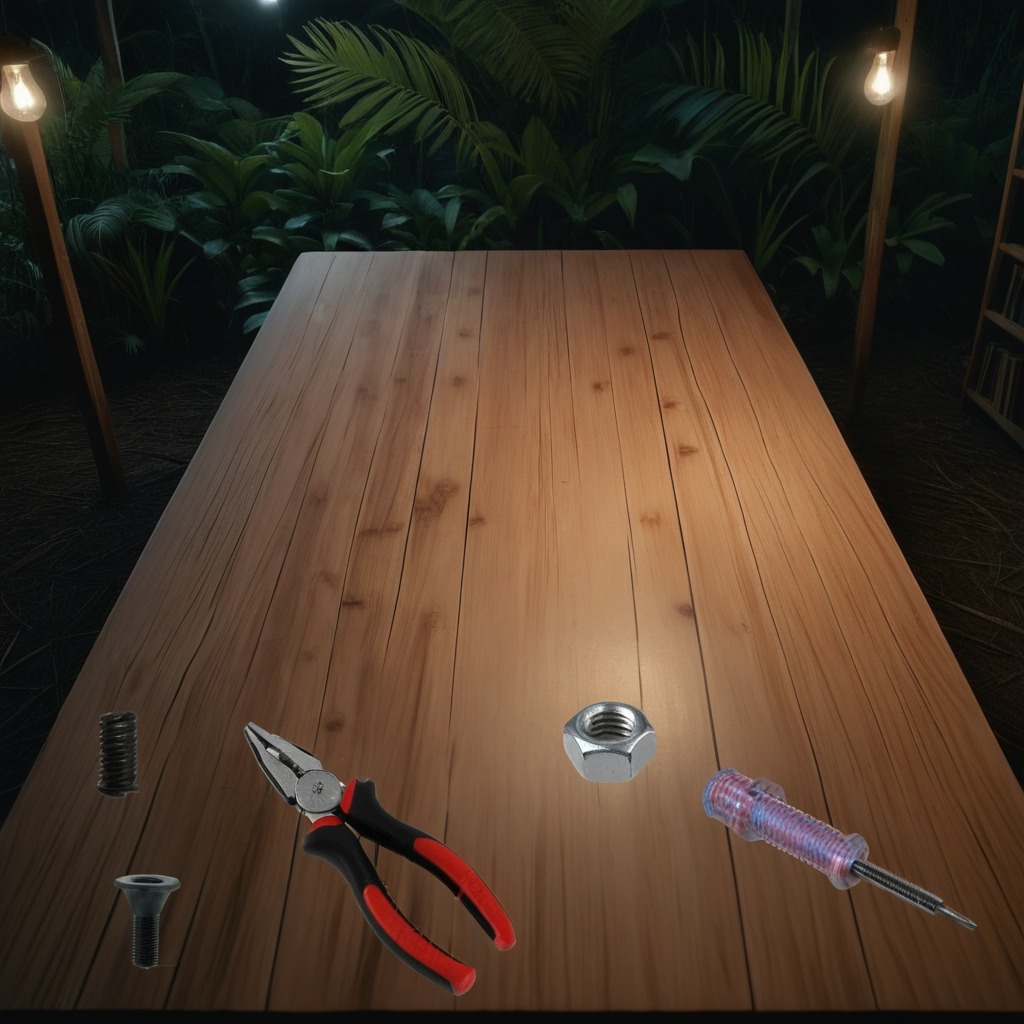
A metal machine screw, pliers, coiled metal spring, screwdriver, and metal nut are lying on the wooden table.